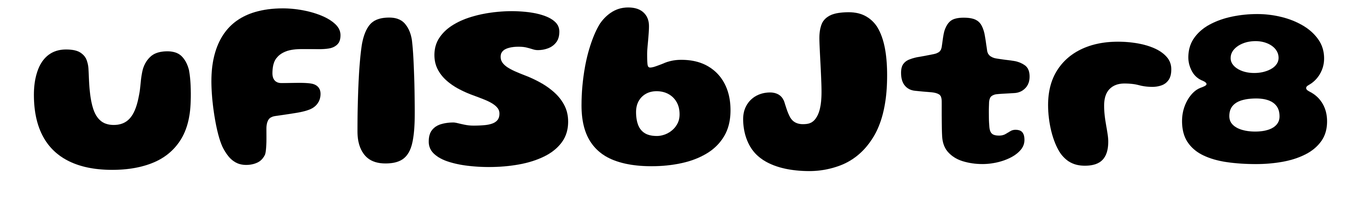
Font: Gluten_Bold